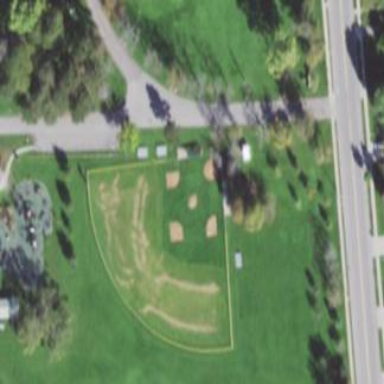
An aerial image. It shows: Baseball pitch for leisure land activities.